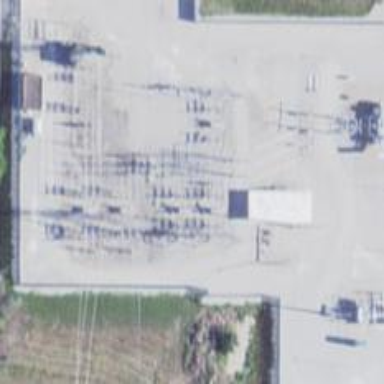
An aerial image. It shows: Switch for power supply.